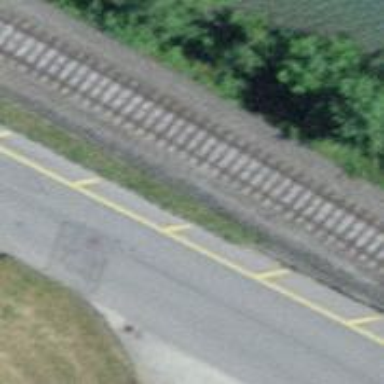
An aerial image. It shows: Railway track with contact lines for electrification.